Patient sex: M
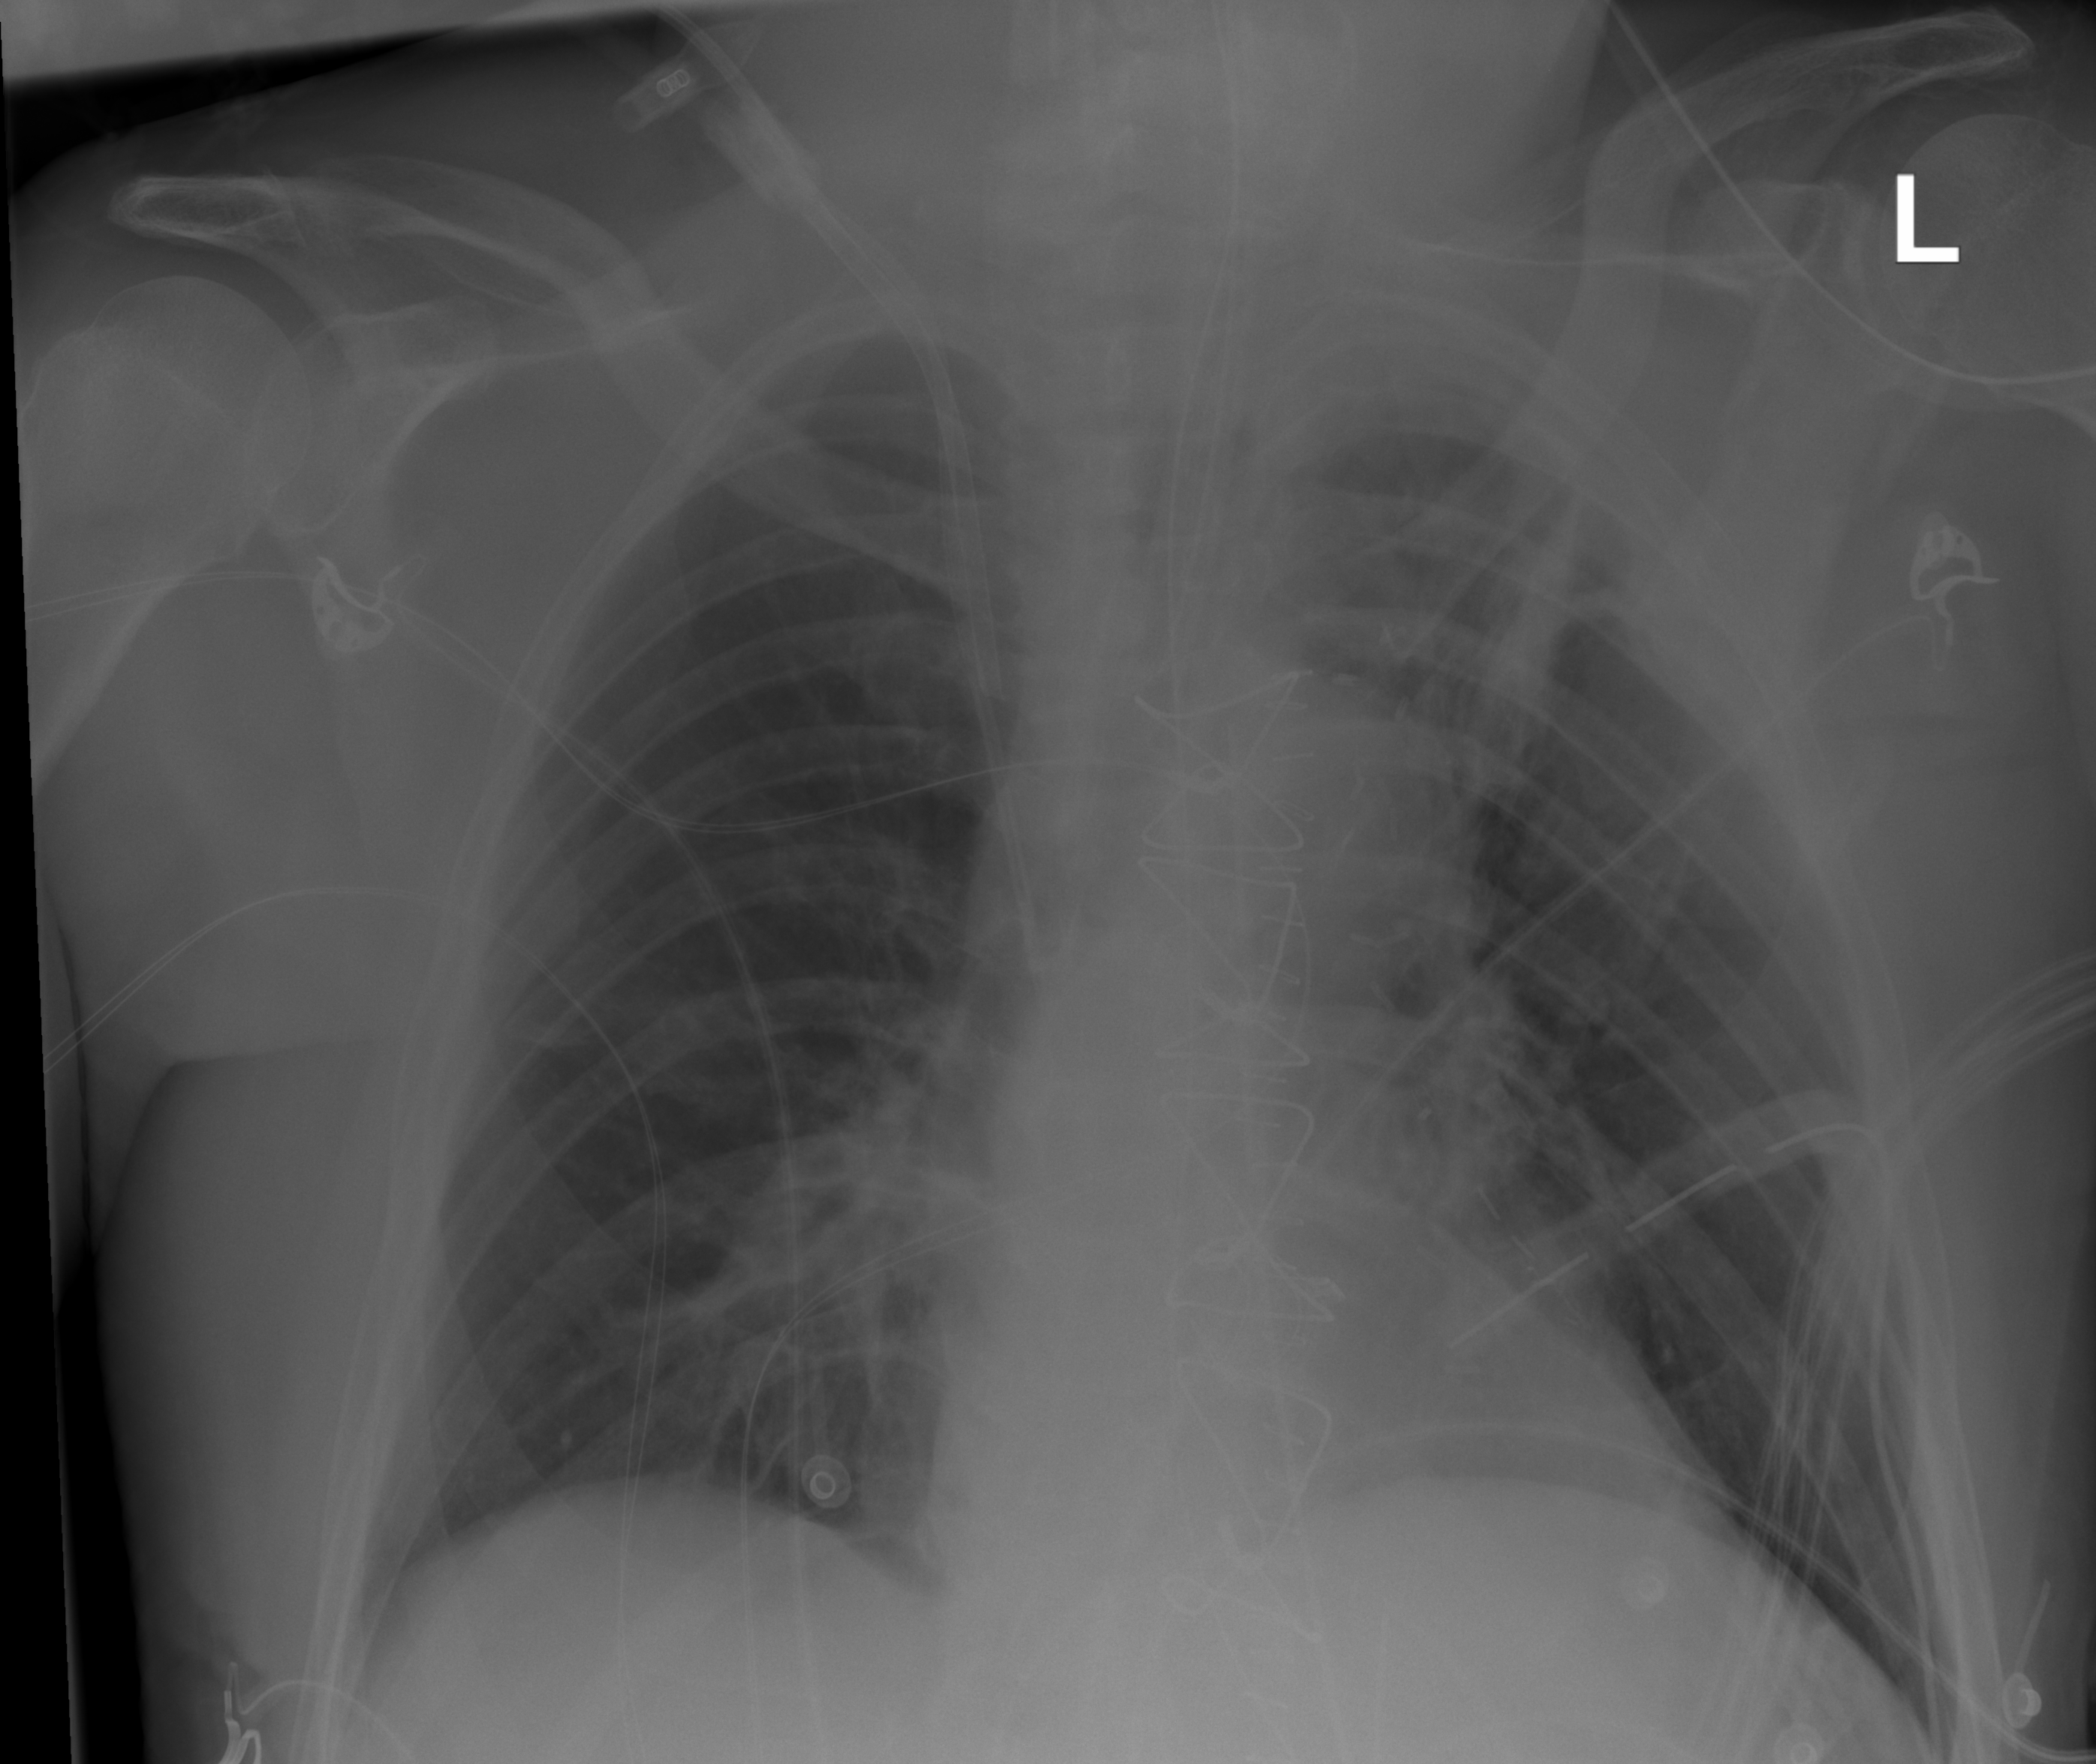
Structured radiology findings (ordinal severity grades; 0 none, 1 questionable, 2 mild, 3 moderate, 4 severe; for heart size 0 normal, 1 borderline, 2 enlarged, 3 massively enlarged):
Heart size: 1
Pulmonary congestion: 2
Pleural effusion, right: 0
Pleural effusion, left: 0
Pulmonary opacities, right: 0
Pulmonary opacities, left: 0
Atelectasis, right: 0
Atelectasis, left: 3